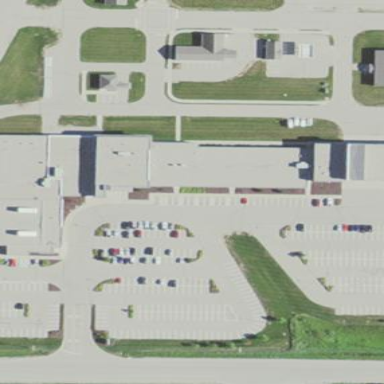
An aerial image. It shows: College building.